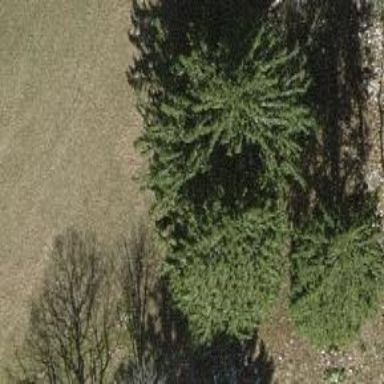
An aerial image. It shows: Needle-leaved tree in natural setting.